Question: I'm using Google's GeoChart to display some activity data I've gathered from an outside source. It works fine on Firefox and Chrome but IE keeps displaying these "Permission Denied" blocks.

Like I said the data is from an outside source and by the time I'm generating the map the data has already been gathered so I don't believe that is contributing to the issue.
'''
var data = new google.visualization.DataTable();
data.addColumn('string', 'City');
data.addColumn('number', 'Visitors');
data.addRows(dataRows);
var options = {
region: 'US',
displayMode: 'markers',
resolution: 'provinces',
colorAxis: { colors: ['1A75BB', '1A75BB'] }
};
var chart = new google.visualization.GeoChart(document.getElementById('map_3248949334'));
chart.draw(data, options);
'''
As you can see from the image data points are being mapped in spite of these errors so I'd be happy with a solution that just hides the notifications.
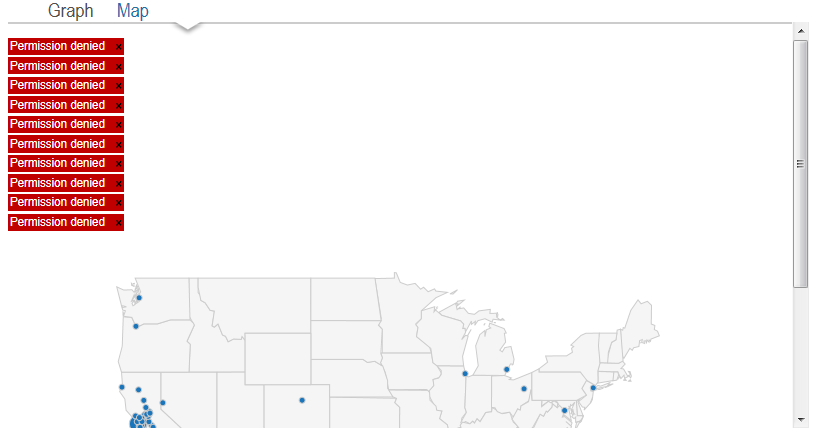
Answer: Alright after some testing I was able to come up with some answers.
I believe the errors are caused by the fact that I am allowing users to redraw the map with different data before the prior map has completed. As the prior request responses continue to roll in errors are thrown. Why this only happens in IE is unclear. I was unable to find any reliable information on how to abort the prior request but I was able to figure out how to hide the error messages.
'''
var chart = new google.visualization.GeoChart(document.getElementById('map_3248949334'));
google.visualization.events.addListener(chart, "error", function errorHandler(e) {
google.visualization.errors.removeError(e.id);
});
chart.draw(data, options);
'''
Hope this helps anyone who runs into a similar issue. :)